Question: Here is what my output looks like:

i would like to have the output in a nice table like format with headers and the data in the middle of the setw area alloted for that variable. Im not sure how to go about doing this.
Code:
'''
/***************************************************/
/* Author: Sam LaManna */
/* Course: CSC 135 Lisa Frye */
/* Assignment: Program 4 Grade Average */
/* Due Date: 10/10/11 */
/* Filename: program4.cpp */
/* Purpose: Write a program that will process */
/* students are their grades. It will */
/* also read in 10 test scores and */
/* compute their average */
/***************************************************/
#include <iostream> //Basic input/output
#include <iomanip> //Manipulators
#include <string> //String stuff
#include <fstream>
using namespace std;
void instruct (); //Function declaration for printing instructionstring studname ();
void input (ifstream &infile, float& test1, float& test2, float& test3, float& test4, float& test5, float& test6, float& test7, float& test8, float& test9, float& test10, string& studentname); //Function declaration for input
float aver (float test1, float test2, float test3, float test4, float test5, float test6, float test7, float test8, float test9, float test10); //Function declaration for calculating average
void output (string studentname, float average); //Function declaration for output
int main()
{
float test1 = 0; //Vars (test1 - test10) for test scores
float test2 = 0;
float test3 = 0;
float test4 = 0;
float test5 = 0;
float test6 = 0;
float test7 = 0;
float test8 = 0;
float test9 = 0;
float test10 = 0;
string studentname = "a"; //Define Var for storing students name
float average = 0; //Define var for storing average
instruct(); //Function call to print instructions
ifstream infile("grades.dat");
input (infile, test1, test2, test3, test4, test5, test6, test7, test8, test9, test10, studentname); //Function call for scores
cout << left;
cout << setw (30) << "Student Name" << setw (5)<< "Average" << setw (12) << "Letter Grade" << "
"; //headers for output
while (!infile.eof())
{
average = aver (test1, test2, test3, test4, test5, test6, test7, test8, test9, test10); //Function call for average
output (studentname, average); //Function call for output
input (infile, test1, test2, test3, test4, test5, test6, test7, test8, test9, test10, studentname); //Get new input
} //end eof
return 0;
}
/***************************************************/
/* Name: instruct */
/* Description: Print instructions to user. */
/* Paramerters: N/A */
/* Return Value: N/A */
/***************************************************/
void instruct()
{
cout << "
" << "This program will calculate the average of 10 test scores that are read from a file. " << "
" << "
";
//Prints instructions
return;
}
/***************************************************/
/* Name: input */
/* Description: Get input */
/* Paramerters: N/A */
/* Return Value: N/A */
/***************************************************/
void input (ifstream& infile, float& test1, float& test2, float& test3, float& test4, float& test5, float& test6, float& test7, float& test8, float& test9, float& test10, string& studentname)
{
getline(infile, studentname);
infile >> test1 >> test2 >> test3 >> test4 >> test5 >> test6 >> test7 >> test8 >> test9 >> test10;
infile.ignore(10, '
');
return;
}
/***************************************************/
/* Name: aver */
/* Description: Calculate Average */
/* Paramerters: N/A */
/* Return Value: aver */
/***************************************************/
float aver (float test1, float test2, float test3, float test4, float test5, float test6, float test7, float test8, float test9, float test10)
{
float aver = 0;
aver = test1 + test2 + test3 + test4 + test5 + test6 + test7 + test8 + test9 + test10;
aver = aver / 10;
return aver;
}
/***************************************************/
/* Name: output */
/* Description: Calculate Average */
/* Paramerters: N/A */
/* Return Value: aver */
/***************************************************/
void output (string studentname, float average) //Function declaration for output
{
char letter = 'Z';
if (( average < 101) && (average > 89.9))
{letter = 'A';
}
else if (( average < 90) && (average > 79.9))
{letter = 'B';
}
else if (( average < 80) && (average > 69.9))
{letter = 'C';
}
else if (( average < 70) && (average > 59.9))
{letter = 'D';
}
else if ((average < 60) && (average > -1))
{letter = 'F';
}
else if (average >100)
{
letter = 'A';
}
else
{cout << "Error, Program shutting down.";
exit (0);
}
cout << left;
cout << setw (30) << studentname << setw (5) << setprecision (2)<< fixed << average << setw (12) << letter << "
";
return;
}
'''
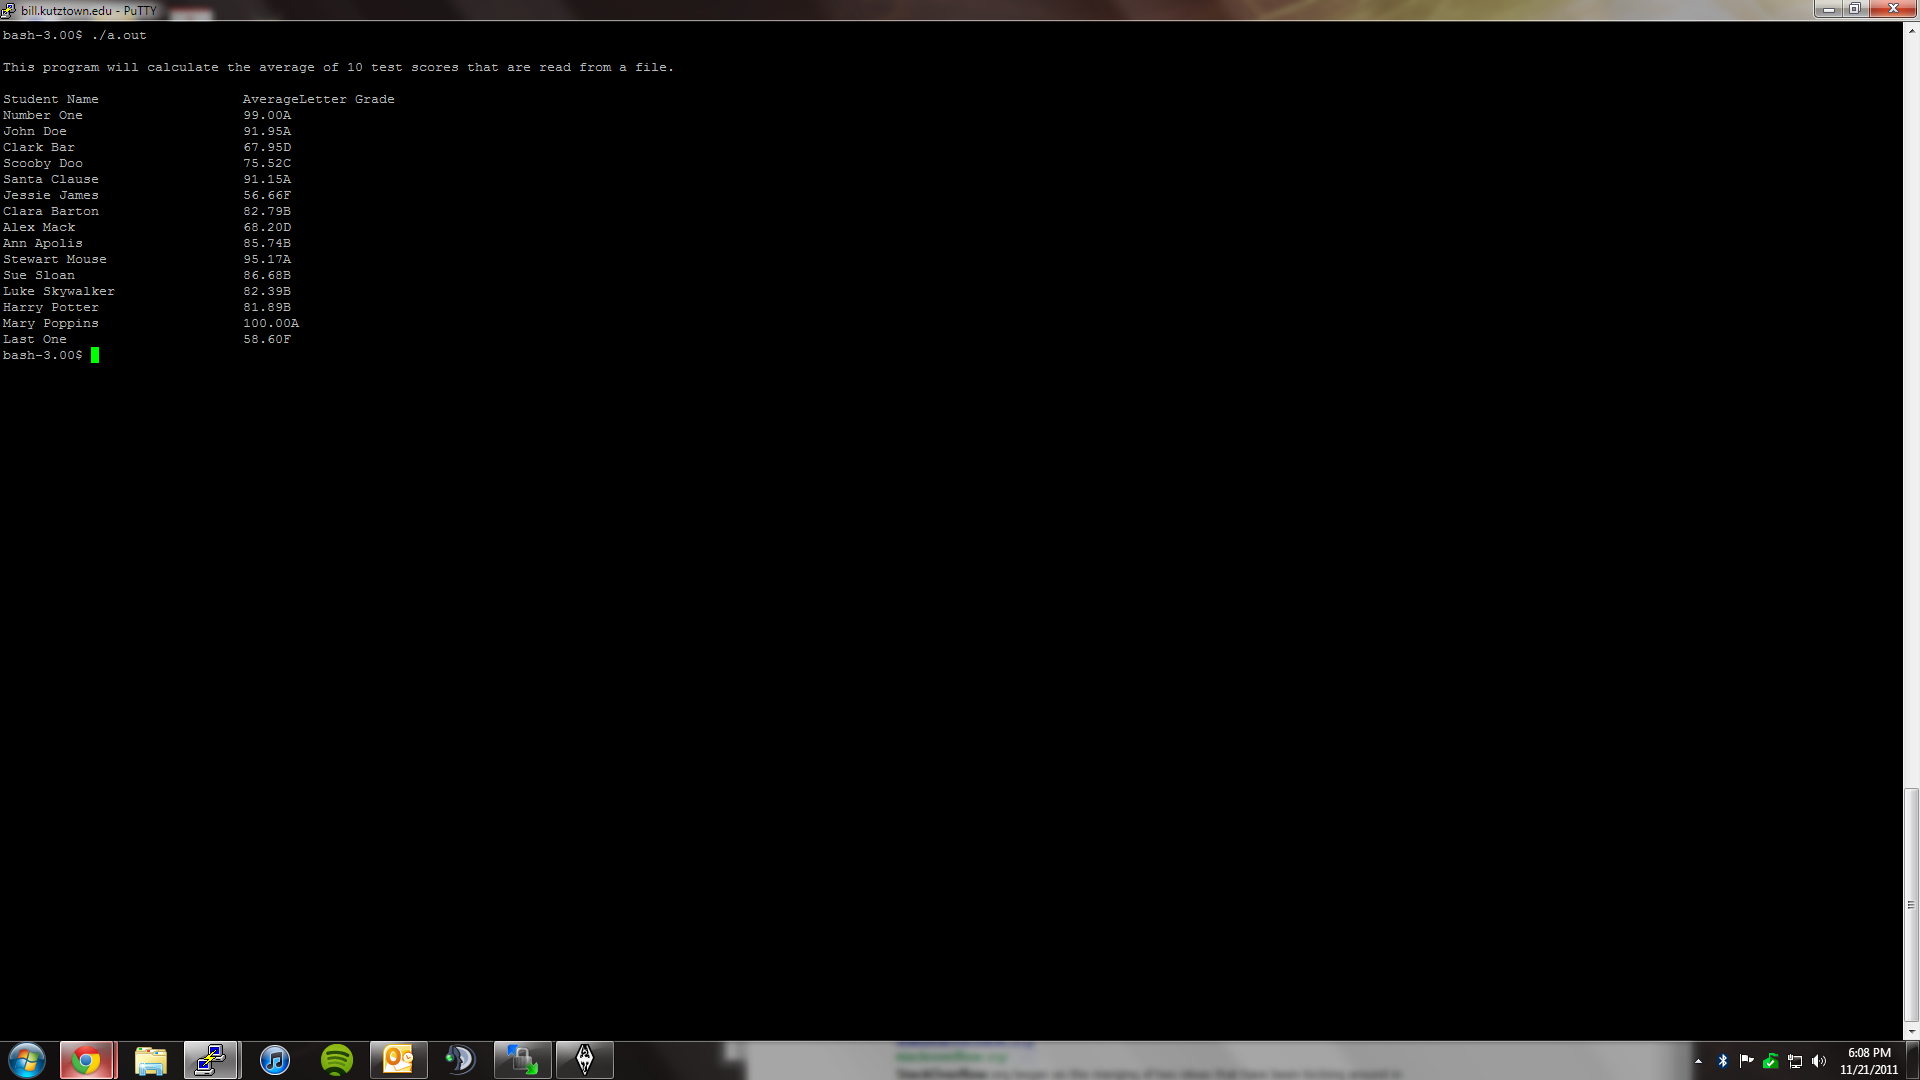
Answer: cout << setw (30) << "Student Name" << setw (5)<< "Average" << setw (12) << "Letter Grade" << "
"; //headers for output
cout << setw (30) << studentname << setw (5) << setprecision (2)<< fixed << average << setw (12) << letter << "
";
I don't know much about c++, but this is what appears to be going on. That setw function is some sort of width, and in your header, you only have 5 spaces for the word average, which already messes up the output considering the number of letters in the word itself. Try changing setw(5) in both cases above to something like setw (15) and see what that looks like.
Good Luck.